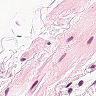
Metastatic tissue present: no